Question: I've implemented a simple JQuery accordion widget according to <URL>
For some reason, the dropdown icon (ui-icon) is positioned within my section title text:
Has anyone else experienced this?
'''
<!doctype html>
<html lang="en">
<head>
<meta charset="utf-8" />
<title>jQuery UI Accordion - Default functionality</title>
</head>
<body>
<div id="accordion">
<h3>Section 1</h3>
<div>
<p>
Mauris mauris ante...shortened.
</p>
</div>
<h3>Section 2</h3>
<div>
<p>
Sed non urna...shortened.
</p>
</div>
<h3>Section 3</h3>
<div>
<p>
Nam enim risus...(shortened).
</p>
<ul>
<li>List item one</li>
<li>List item two</li>
<li>List item three</li>
</ul>
</div>
<h3>Section 4</h3>
<div>
<p>
Cras dictum....(shortened).
</p>
<p>
Suspendisse eu nisl...(shortened).
</p>
</div>
</div>
</body>
</html>
'''
'''
body {
font-family: "Trebuchet MS", "Helvetica", "Arial", "Verdana", "sans-serif";
font-size: 62.5%;
}
'''
'''
$("#accordion").accordion();
'''
Thanks!
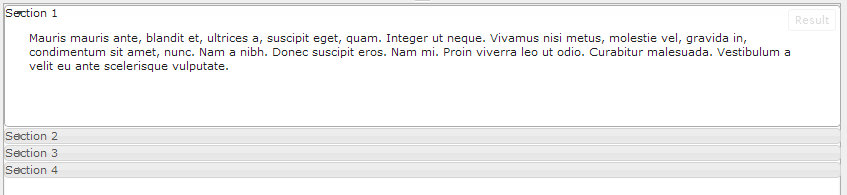
Answer: I figured it out! I was using version 1.8.2 for jquery-ui.css, jquery-1.8.2.js, and jquery-ui.js. I'm assuming there was some sort of conflict.
Once I changed to the following versions, the dropdown icons appeared correctly...
'''
<link rel="stylesheet" href="http://code.jquery.com/ui/1.9.2/themes/base/jquery-ui.css" />
<script src="http://code.jquery.com/jquery-1.8.3.js"></script>
<script src="http://code.jquery.com/ui/1.9.2/jquery-ui.js"></script>
'''